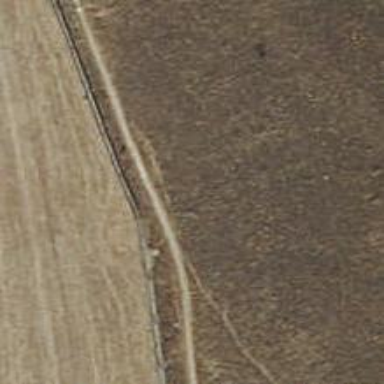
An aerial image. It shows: Dirt path.